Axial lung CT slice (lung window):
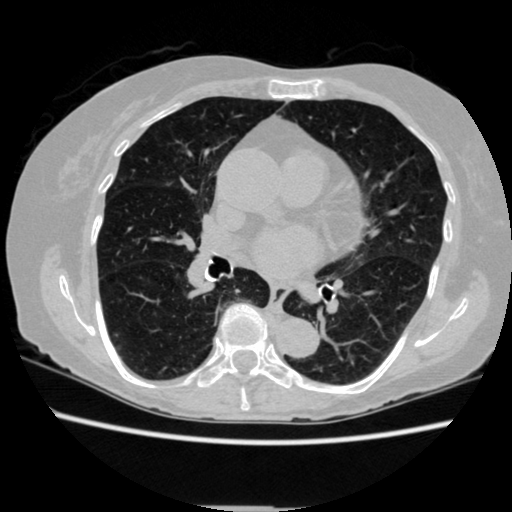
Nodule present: no